Current action and preconditions to check: trajectory_clear

Your task: For each precondition in the list above, predict whether it will hold at this action.

Consider the current scene as observed from the mobile robot's camera, and analyze the predicted future states of all dynamic agents (e.g., people, animals, vehicles, or any moving entities) within the NEXT SECOND.

IMPORTANT: Only answer "very likely" if you are absolutely certain—based on strong, clear evidence—that a dynamic agent will violate the precondition in the predicted future state. Do NOT answer "very likely" for unlikely, ambiguous, or low-probability risks.

Ask yourself for each precondition: Is there a high probability, with clear and convincing evidence, that the predicted future states of any dynamic agent will interfere with the predicted future state of the currently executing action within the NEXT SECOND, causing that precondition to fail?

Assess the risk level based on these predictions. Use "likely" or "very likely" if motions create a clear risk of interference.

Use "neutral" or "improbable" if agents are nearby but their predicted paths are clearly diverging or non-conflicting.

Failure Risk Categories: "very improbable", "improbable", "neutral", "likely", "very likely"

Answer Format: Output ONLY the probability_of_failure value from these categories: "very improbable", "improbable", "neutral", "likely", "very likely"

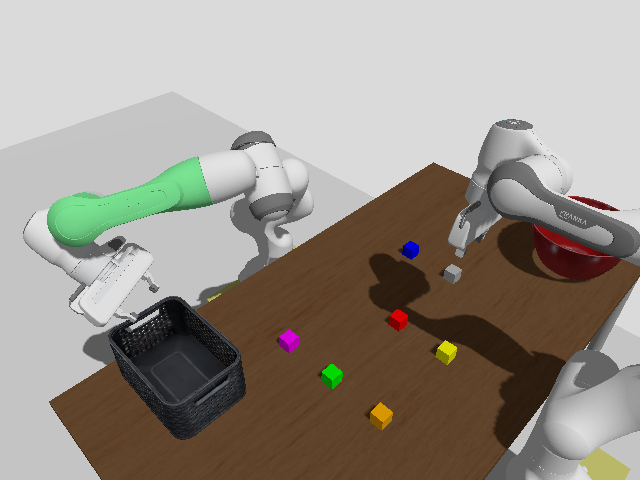

Answer: very improbable